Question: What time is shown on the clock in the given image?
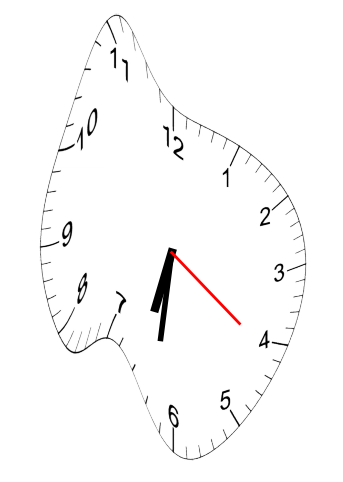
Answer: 06:31:21